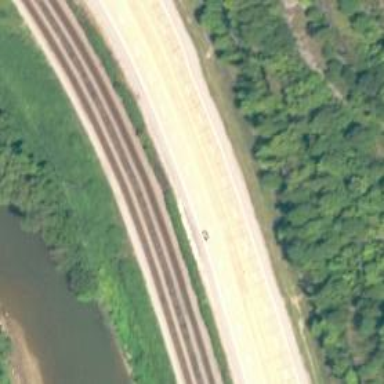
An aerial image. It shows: Trunk highway with expressway features.